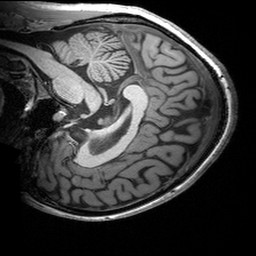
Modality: T1w
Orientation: sagittal
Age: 31
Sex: female
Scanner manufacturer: siemens
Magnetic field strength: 3 T
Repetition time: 2.53 s
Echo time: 0.00299 s